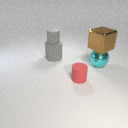
large brown metal cube to the right of small gray rubber cylinder